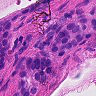
Metastatic tissue present: yes